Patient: sex M, age 54
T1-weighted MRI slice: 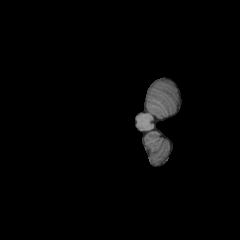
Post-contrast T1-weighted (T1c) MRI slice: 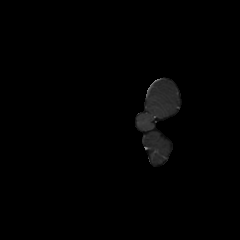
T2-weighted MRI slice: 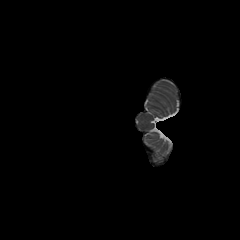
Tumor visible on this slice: no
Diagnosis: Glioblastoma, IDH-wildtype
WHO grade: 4